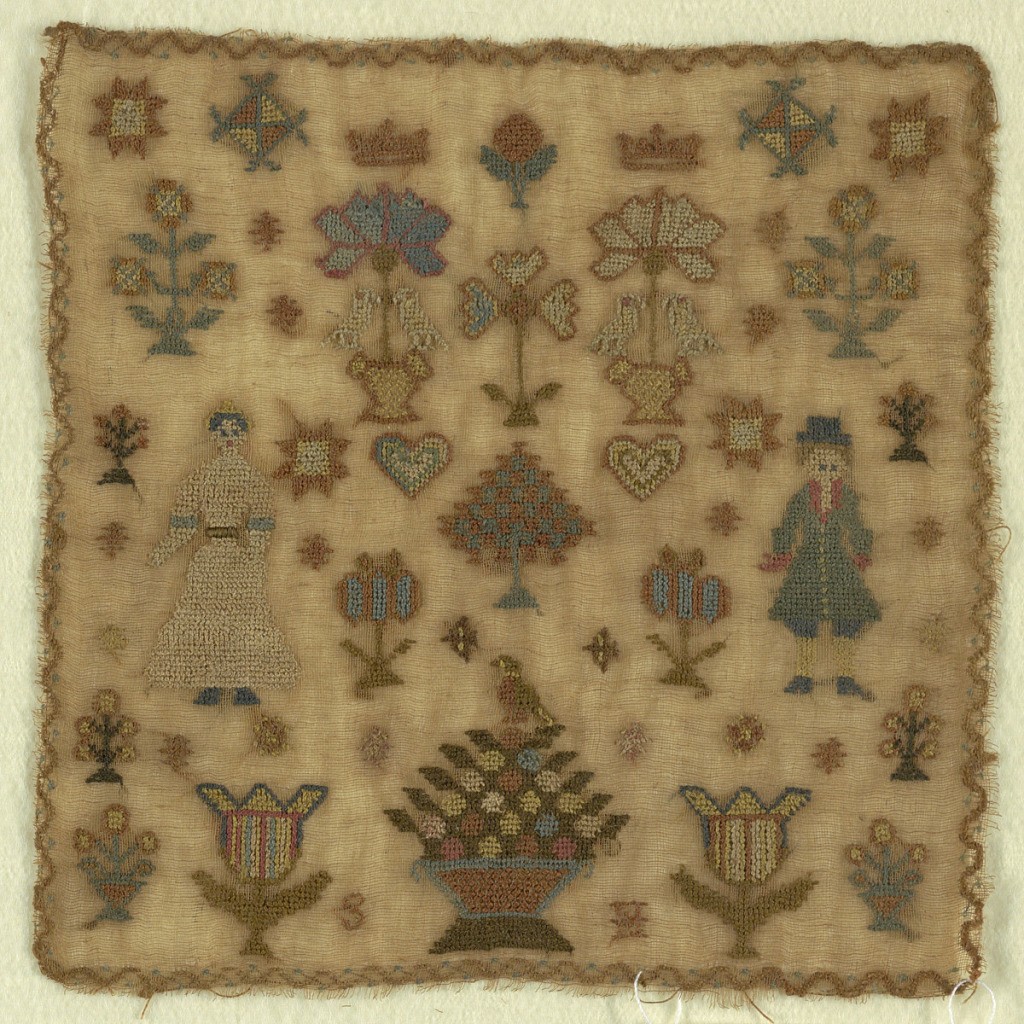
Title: Sampler
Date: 18th century
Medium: silk embroidery on linen foundation Technique: embroidered on plain weave
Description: A female figure on the left side and a male figure on the right, surrounded by spot motifs of flowering plants. At the bottom center, a basket of fruit with a bird perched on top, flanked by the letters S and H. Two crowns at upper edge. A narrow wavy border on all four sides.